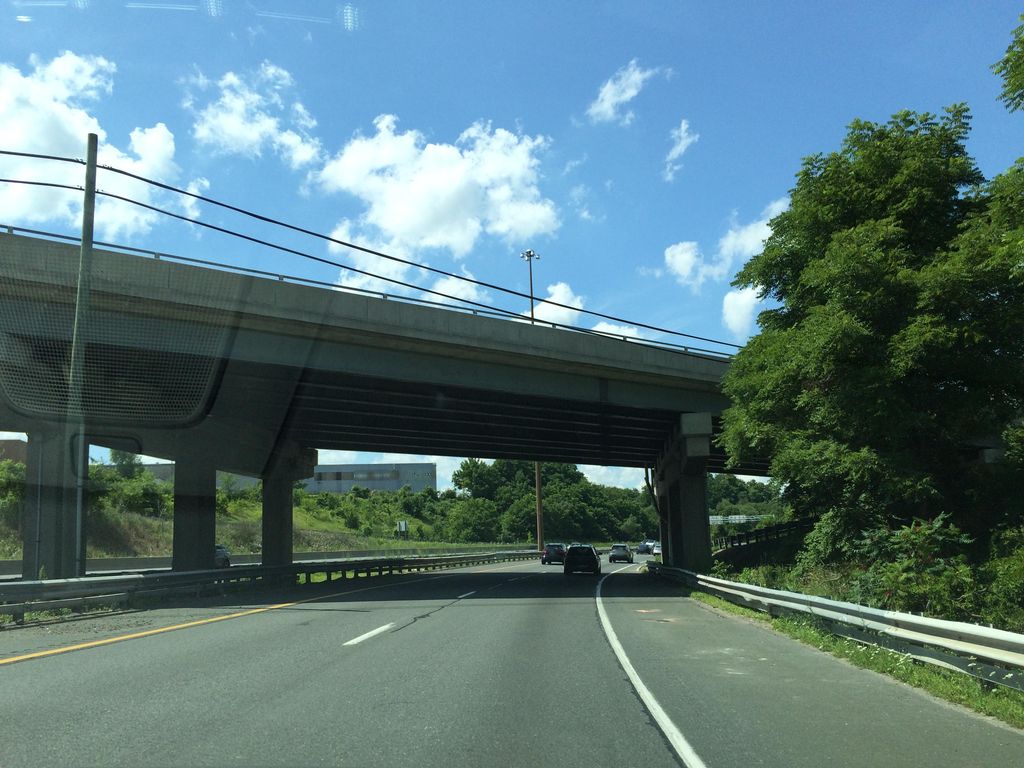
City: hamilton